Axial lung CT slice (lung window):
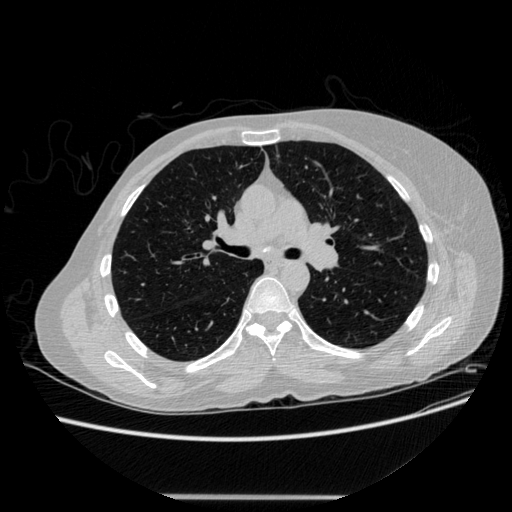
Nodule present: no